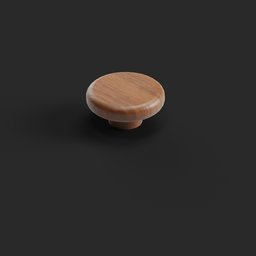
Label: mechanical